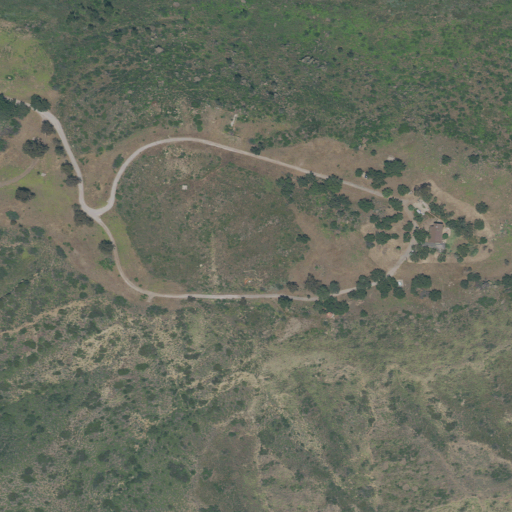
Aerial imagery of mountain in California named Solstice Hill containing shrub, grassland, open development, and low intensity development